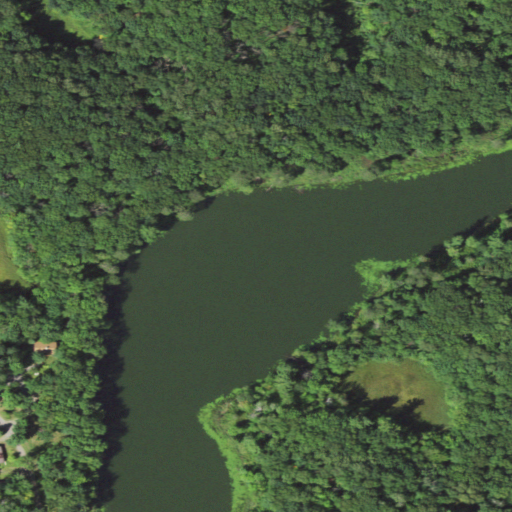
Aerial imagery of island in Minnesota named Bass Lake containing deciduous forest, open water, mixed forest, open development, woody wetlands, and low intensity development